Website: slack
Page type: payment
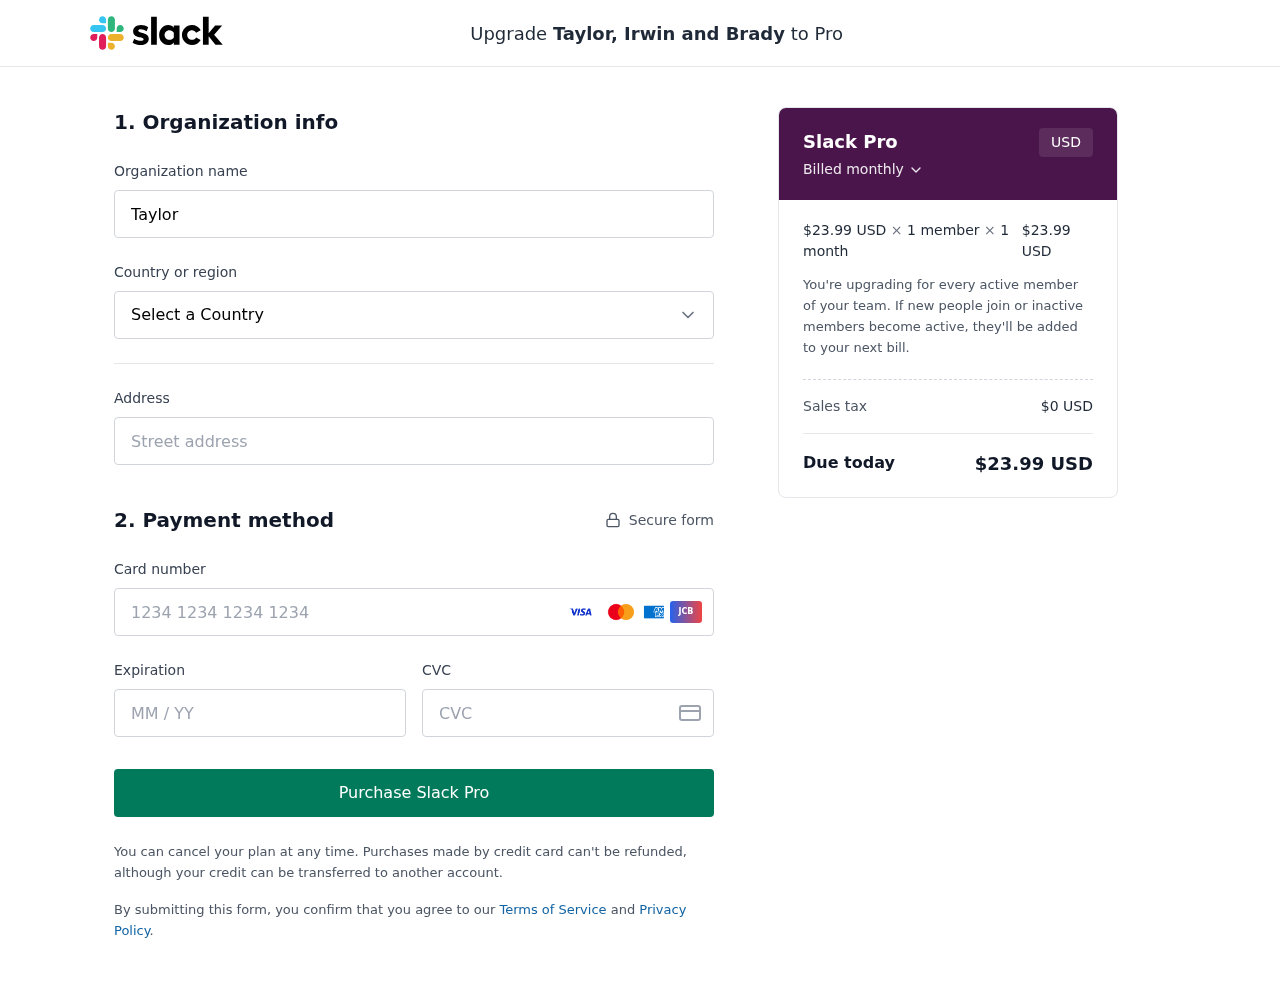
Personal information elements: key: PII_CARD_CVV
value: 692
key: PII_CARD_EXPIRY
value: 04/28
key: PII_CARD_NUMBER
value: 4236 7742 9311 4664
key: PII_COMPANY
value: Taylor, Irwin and Brady
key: PII_COUNTRY
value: United States
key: PII_STREET
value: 03920 Johnson Village
Product elements: key: PRODUCT1_PRICE
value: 23.99
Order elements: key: ORDER_SUBTOTAL
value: $23.99 USD
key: ORDER_TAX
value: $0 USD
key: ORDER_TOTAL
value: $23.99 USD